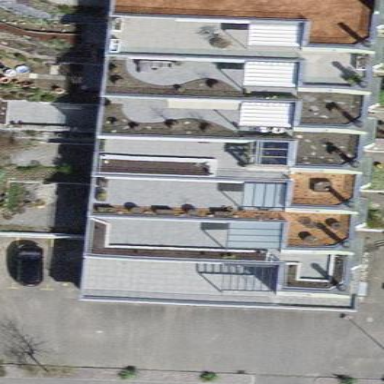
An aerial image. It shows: Flat-roofed building.